Field crop: maize
Growth stage: 2
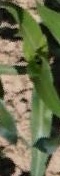
Species: maize